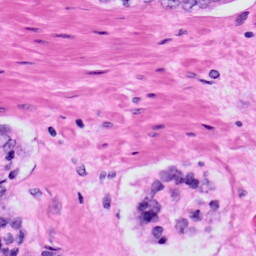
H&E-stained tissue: Prostate